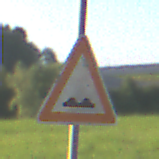
Verkehrszeichen: UnebeneFahrbahn
Umgebung: Outdoor, Nature
Tageszeit: MorningAfternoon
Wetter: PartlyCloudy
Licht: Natural
Jahreszeit: NotSpecified
Kontrast: HighContrast